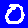
Digit: 0